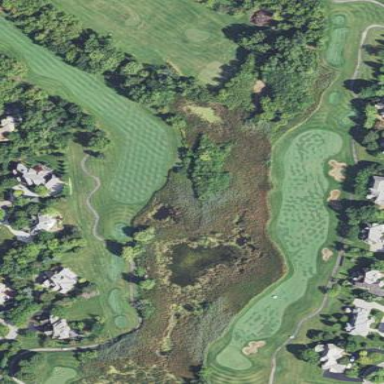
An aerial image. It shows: Golf fairway surrounded by grass.